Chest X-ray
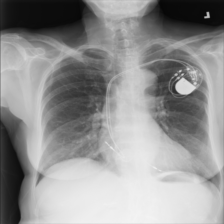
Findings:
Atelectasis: negative
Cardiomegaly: negative
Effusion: negative
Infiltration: negative
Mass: negative
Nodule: negative
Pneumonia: negative
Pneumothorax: negative
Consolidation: negative
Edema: negative
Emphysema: negative
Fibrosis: negative
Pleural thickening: negative
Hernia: negative